Question: I have a task to test that all over the application, spacing between the 2 input fields should be 6px.
So when I tried to read the css value using 'getCssvalue' method, it is giving a blank value.
Note: 'getCssvalue' method is working fine for the other properties (Eg: font-family)
Here is the screen shot of css values for one the input field containing spacing between the input fields.

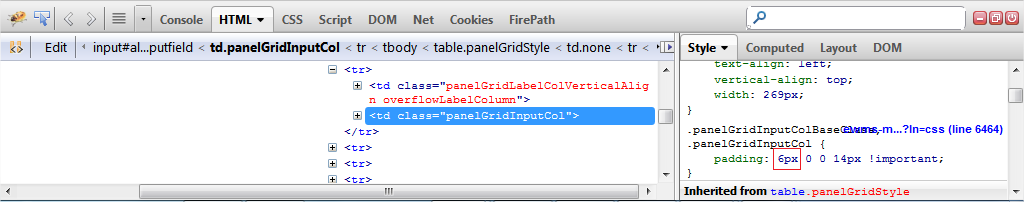
Answer: Parameters specified as shorthand property are decomposed into individuals. Try:
'''
element.getCs sValue("padding-top");
element.getCs sValue("padding-bottom");
...
'''
instead of shorthand form. See <URL>.